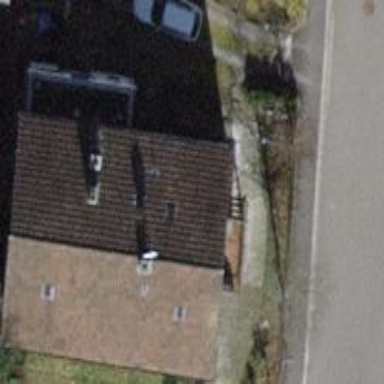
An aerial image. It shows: Residential building with tile roof.